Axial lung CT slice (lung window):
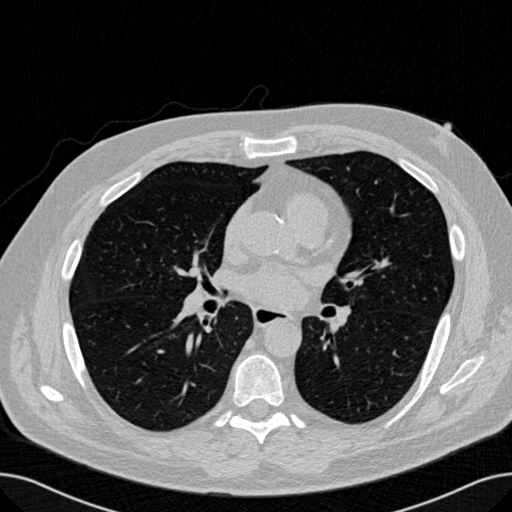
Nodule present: no